Question: I have an HTML page with many photos listed on it. I am looking for some help on how to do the CSS so that some photos have a top-corner "marker" like the red stripe here called "Featured" --
<URL>

I could have googled for what this is, but I don't know the keywords. Would love any tips and pointers.
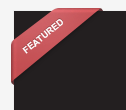
Answer: On the page you linked, it is solved with a 'background-image', so it's simply an image. You can use Chrome Inspector / Firebug / IE Developer Tools / DragonFly / etc. to inspect the element.
:
'''
<a id="featured" href="/?sort=featured"></a>
'''
:
'''
#featured {
display: block;
width: 94px;
height: 78px;
background: url(/images/featured_bg.png) no-repeat;
position: absolute;
z-index: 10;
top: -2px;
left: -2px;
}
'''
You could also use <URL> to achieve something like this.